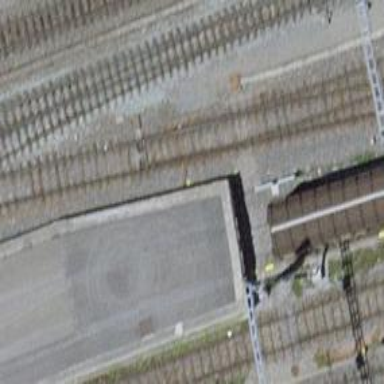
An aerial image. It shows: Railway switch.